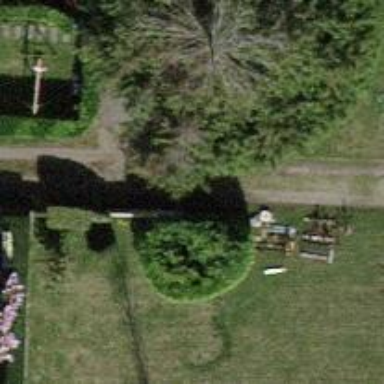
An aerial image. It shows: Gate.